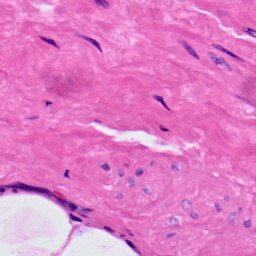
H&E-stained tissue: Prostate